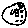
Label: moon